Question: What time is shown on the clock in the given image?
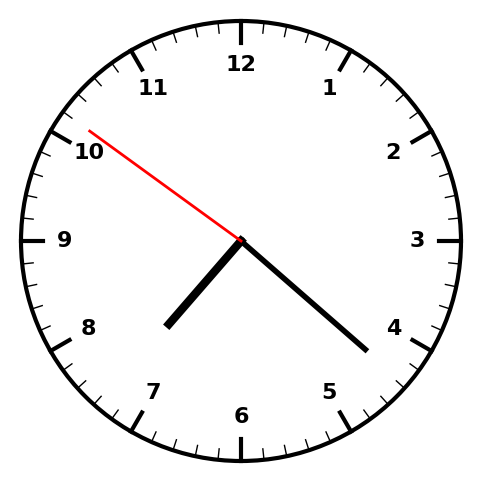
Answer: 07:21:51